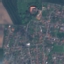
Land use / land cover: Residential